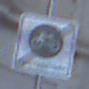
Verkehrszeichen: EndeFahrradstrasse
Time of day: SunriseSunset
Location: Outdoor (Urban)
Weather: Clear
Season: NotSpecified
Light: Natural